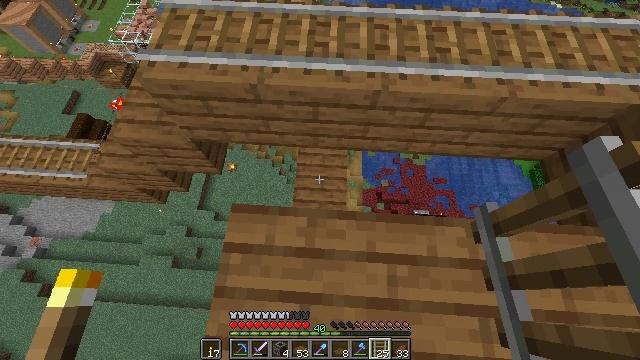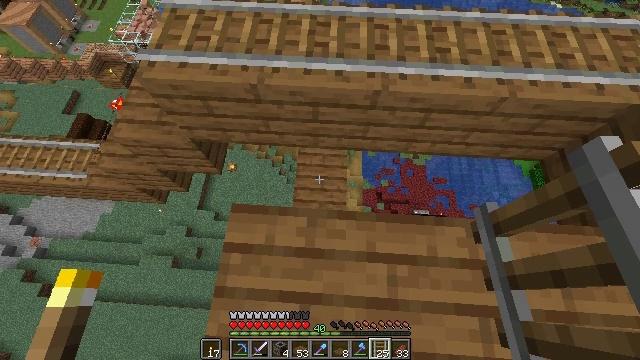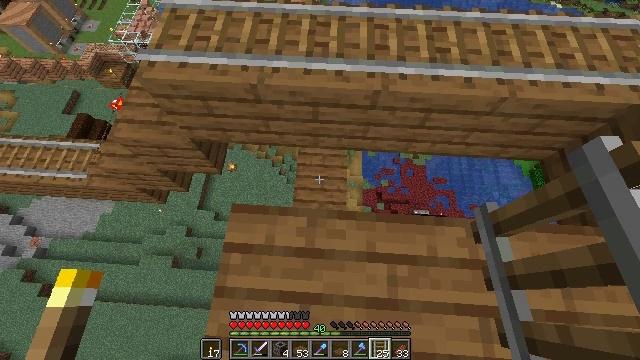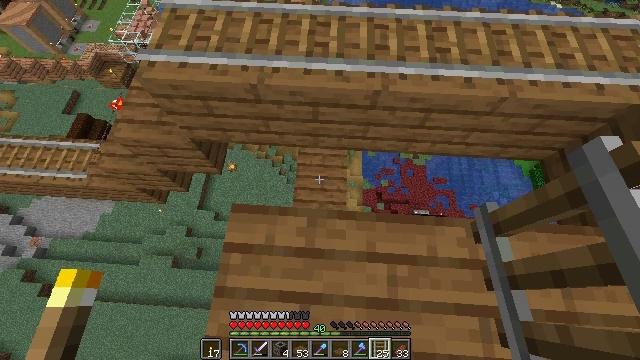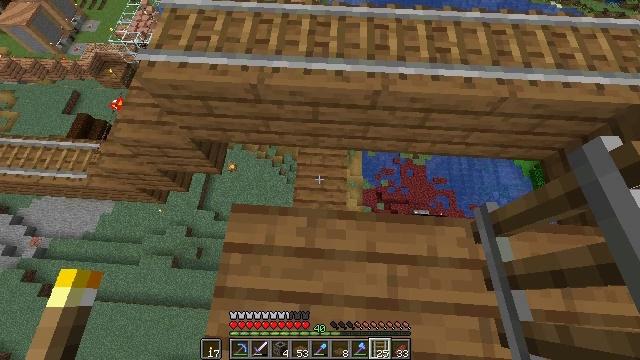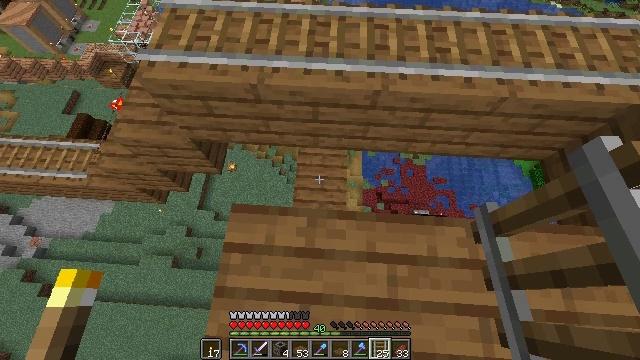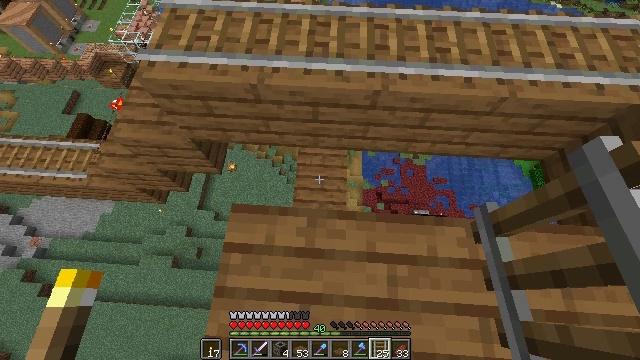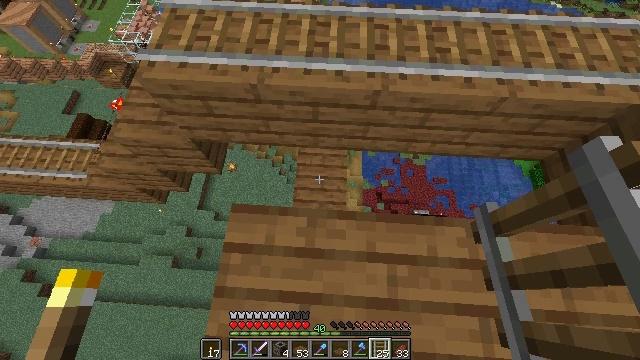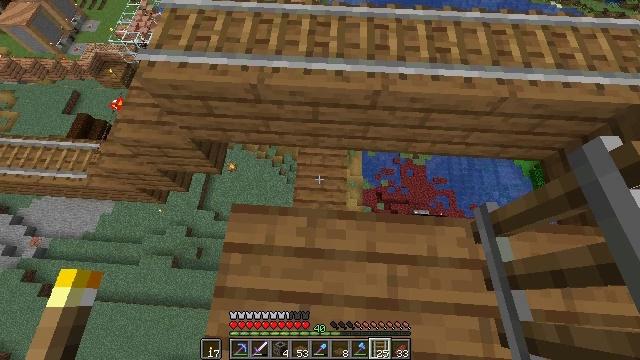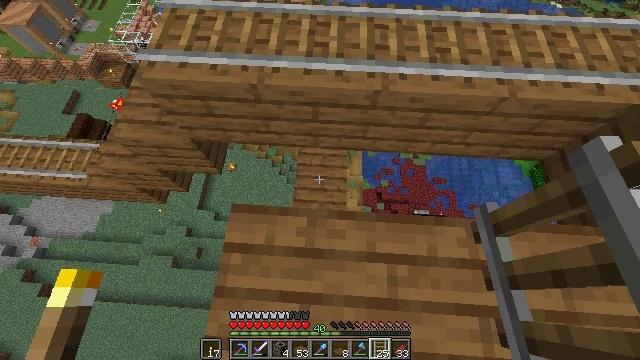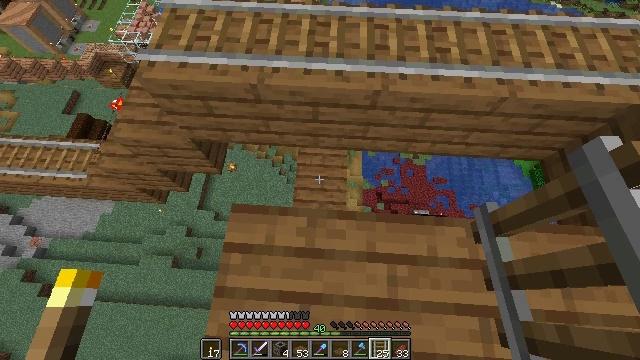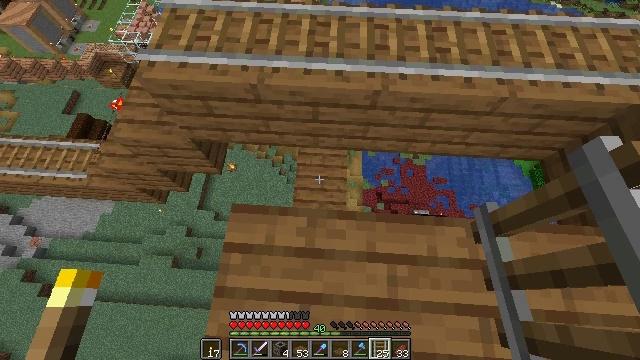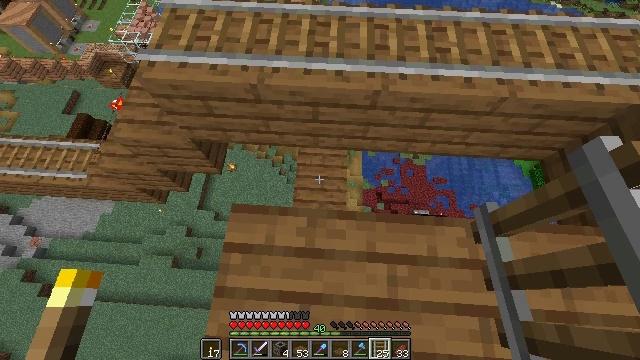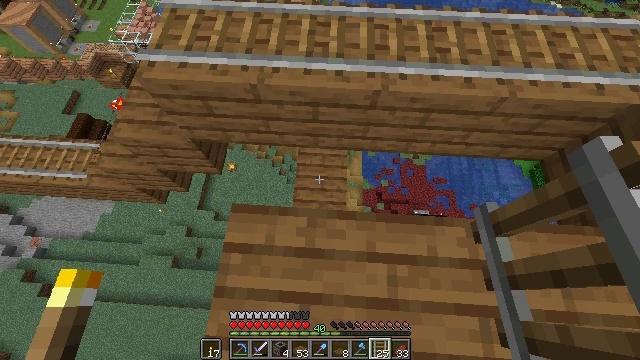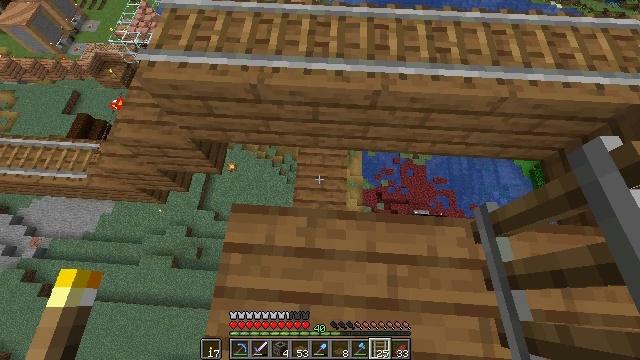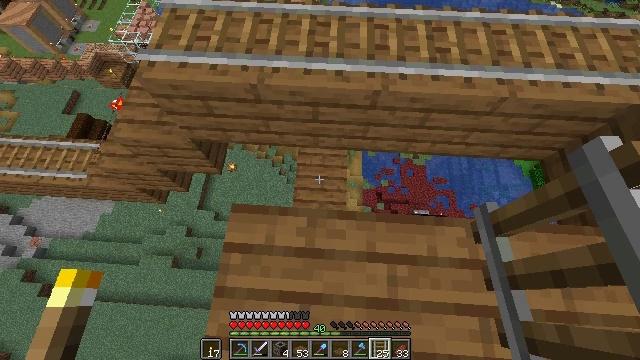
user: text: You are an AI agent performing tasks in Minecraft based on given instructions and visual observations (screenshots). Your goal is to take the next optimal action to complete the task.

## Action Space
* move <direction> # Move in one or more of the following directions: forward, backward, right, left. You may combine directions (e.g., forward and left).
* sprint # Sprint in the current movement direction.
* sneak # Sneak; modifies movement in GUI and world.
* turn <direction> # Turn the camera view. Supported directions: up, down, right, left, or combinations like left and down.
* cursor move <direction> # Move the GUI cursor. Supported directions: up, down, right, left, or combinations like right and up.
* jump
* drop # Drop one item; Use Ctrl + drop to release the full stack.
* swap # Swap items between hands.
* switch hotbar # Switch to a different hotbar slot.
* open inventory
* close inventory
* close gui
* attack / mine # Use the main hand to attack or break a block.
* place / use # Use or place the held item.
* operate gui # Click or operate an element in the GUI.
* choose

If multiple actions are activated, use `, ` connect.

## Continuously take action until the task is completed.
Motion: motion action
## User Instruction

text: Make a rabbit stew using the crafting table.
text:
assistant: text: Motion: no_op
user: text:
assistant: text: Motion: no_op
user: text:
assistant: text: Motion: no_op
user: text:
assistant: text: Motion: no_op
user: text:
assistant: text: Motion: no_op
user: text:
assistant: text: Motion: no_op
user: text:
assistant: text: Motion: no_op
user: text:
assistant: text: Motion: no_op
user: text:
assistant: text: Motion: no_op
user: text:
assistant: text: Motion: no_op
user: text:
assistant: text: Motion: no_op
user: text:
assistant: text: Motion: no_op
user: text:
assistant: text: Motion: no_op
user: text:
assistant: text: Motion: no_op
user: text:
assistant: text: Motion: no_op
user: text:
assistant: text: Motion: no_op
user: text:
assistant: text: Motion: no_op
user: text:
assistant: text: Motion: no_op
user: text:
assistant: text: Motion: no_op
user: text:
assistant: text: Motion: no_op
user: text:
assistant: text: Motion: no_op
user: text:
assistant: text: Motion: no_op
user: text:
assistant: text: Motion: no_op
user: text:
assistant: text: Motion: no_op
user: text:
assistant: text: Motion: no_op
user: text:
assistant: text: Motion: no_op
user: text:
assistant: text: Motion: no_op
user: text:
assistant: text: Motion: no_op
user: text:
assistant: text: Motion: no_op
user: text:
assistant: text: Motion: no_op